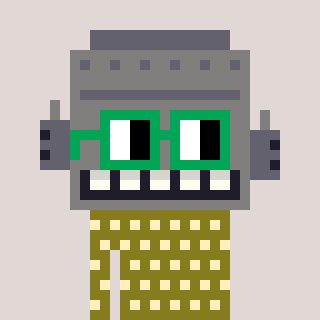
a pixel art character with square green glasses, a robot-shaped head and a gunk-colored body on a warm background